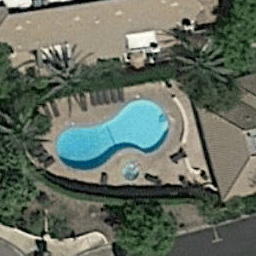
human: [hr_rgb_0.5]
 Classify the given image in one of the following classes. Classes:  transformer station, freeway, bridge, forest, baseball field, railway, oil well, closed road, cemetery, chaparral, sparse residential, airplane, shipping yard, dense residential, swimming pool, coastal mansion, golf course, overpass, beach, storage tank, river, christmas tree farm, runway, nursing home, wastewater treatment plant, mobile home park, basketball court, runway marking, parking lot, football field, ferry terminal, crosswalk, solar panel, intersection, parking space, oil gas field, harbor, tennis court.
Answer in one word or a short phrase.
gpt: swimming pool